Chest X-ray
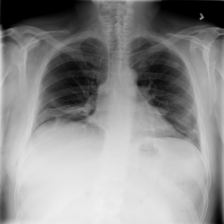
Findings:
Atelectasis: positive
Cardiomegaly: negative
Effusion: negative
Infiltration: negative
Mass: positive
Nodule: positive
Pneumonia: negative
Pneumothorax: negative
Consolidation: negative
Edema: negative
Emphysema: negative
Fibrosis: negative
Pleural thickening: negative
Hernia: negative